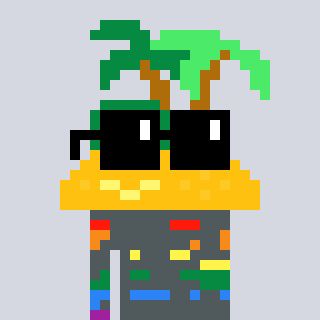
a pixel art character with square black sunglasses, a island-shaped head and a peachy-colored body on a cool background